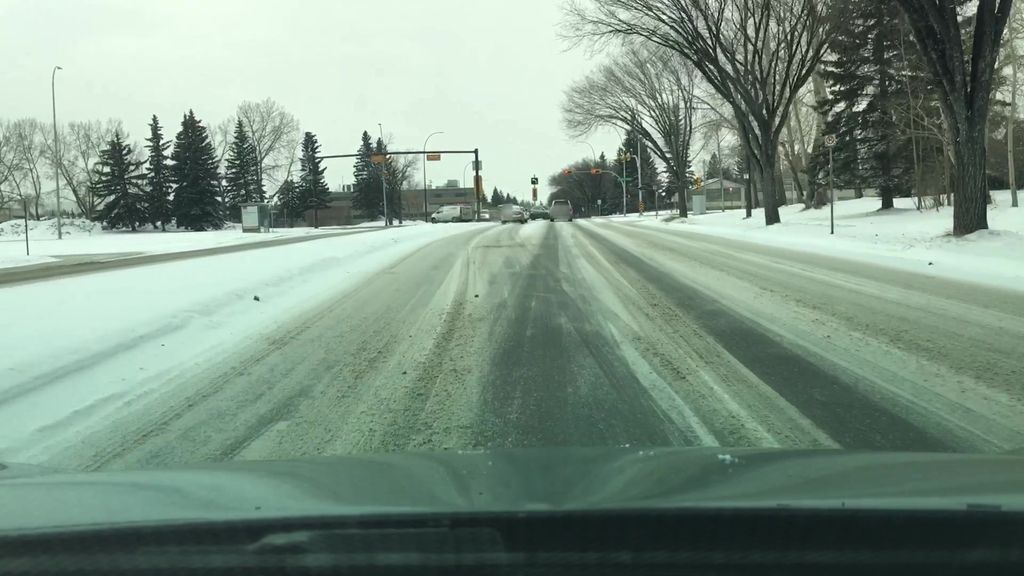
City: calgary